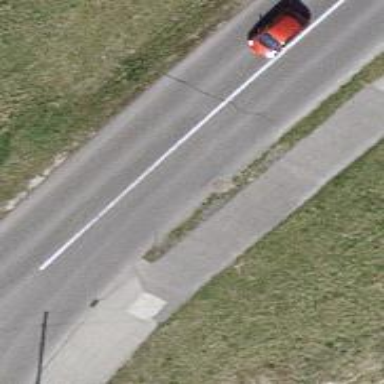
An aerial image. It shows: Tertiary road.